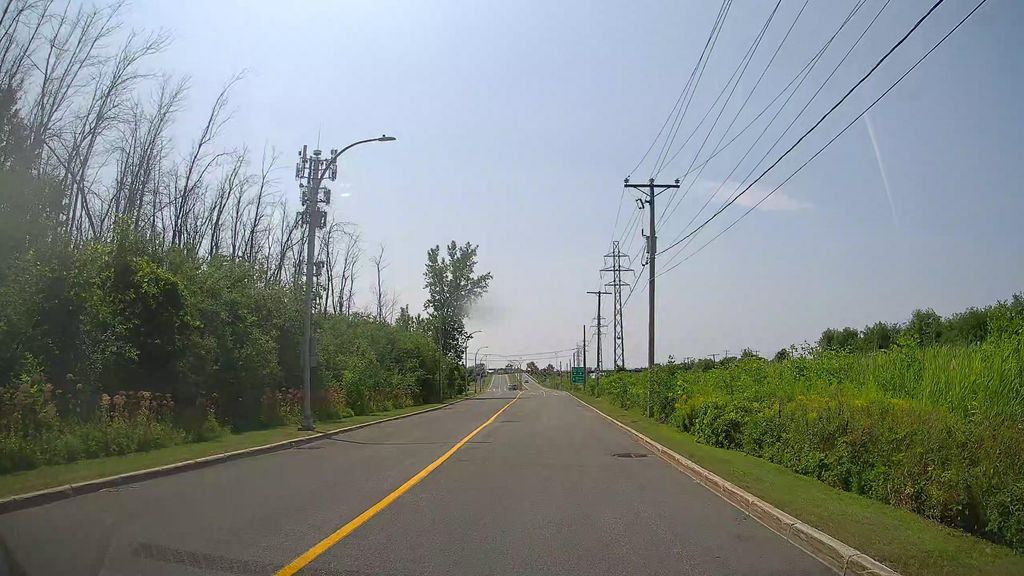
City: montreal